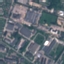
Land use / land cover: Industrial